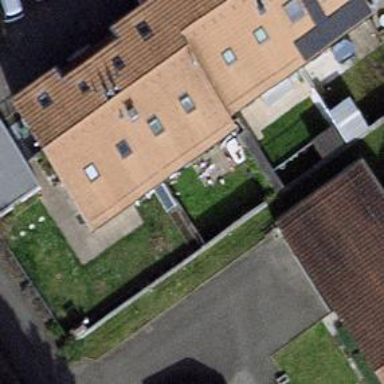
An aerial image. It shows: Garden surrounded by fence.